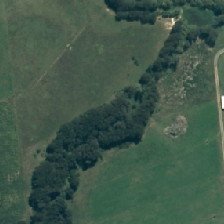
Land cover: indigenous_forest